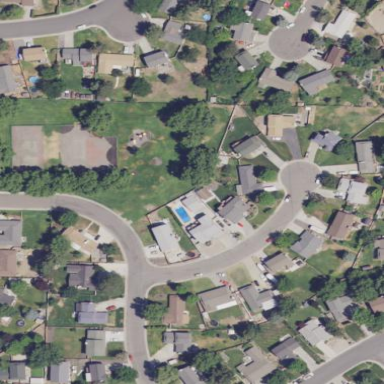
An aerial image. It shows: Residential area in rural setting.